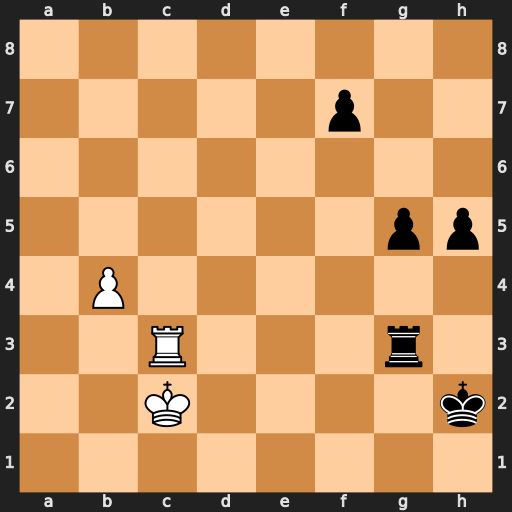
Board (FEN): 8/5p2/8/6pp/1P6/2R3r1/2K4k/8
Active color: w
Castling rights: -
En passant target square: -
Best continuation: Rxg3 Kxg3 b5 Kg2 b6 h4 b7 h3 b8=Q